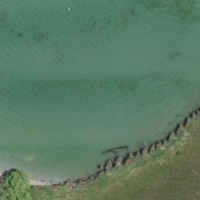
EUNIS habitat code: 14
Species observed at this site:
Chroicocephalus ridibundus
Larus michahellis
Podiceps cristatus
Fulica atra
Locustella naevia
Anas platyrhynchos
Sylvia borin
Oriolus oriolus
Panurus biarmicus
Picus viridis